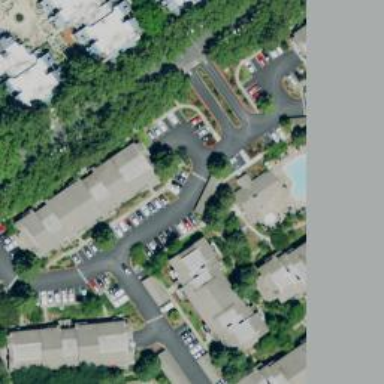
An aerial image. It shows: Parking space.